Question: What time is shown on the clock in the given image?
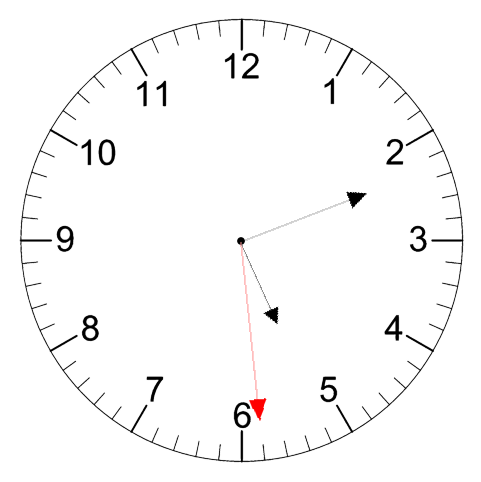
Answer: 05:11:29